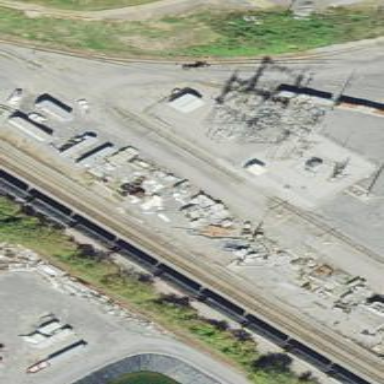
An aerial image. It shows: Industrial power substation.